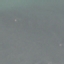
Land use / land cover class: SeaLake